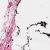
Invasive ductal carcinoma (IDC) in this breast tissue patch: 0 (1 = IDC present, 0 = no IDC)